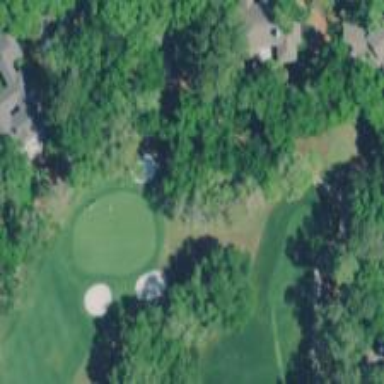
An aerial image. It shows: Path for golf carts.